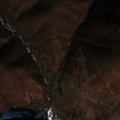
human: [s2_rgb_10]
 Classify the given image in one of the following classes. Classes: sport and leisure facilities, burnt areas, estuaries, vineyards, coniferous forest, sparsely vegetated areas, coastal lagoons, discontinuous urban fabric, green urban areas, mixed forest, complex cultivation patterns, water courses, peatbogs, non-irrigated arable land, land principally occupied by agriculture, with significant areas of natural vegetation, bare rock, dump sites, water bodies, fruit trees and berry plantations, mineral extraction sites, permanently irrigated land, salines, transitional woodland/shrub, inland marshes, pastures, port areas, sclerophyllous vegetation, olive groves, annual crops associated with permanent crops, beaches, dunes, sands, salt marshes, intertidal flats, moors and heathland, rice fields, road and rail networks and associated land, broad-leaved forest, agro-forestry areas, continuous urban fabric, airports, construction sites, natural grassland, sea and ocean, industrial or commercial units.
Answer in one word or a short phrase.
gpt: pastures, land principally occupied by agriculture, with significant areas of natural vegetation, broad-leaved forest